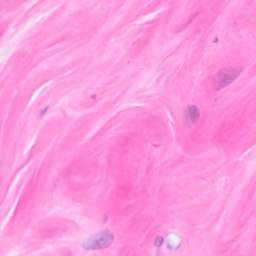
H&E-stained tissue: Breast